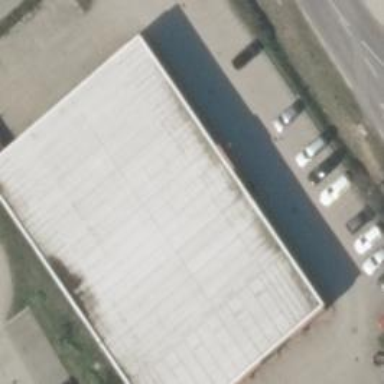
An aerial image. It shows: Car repair shop.